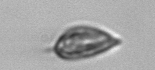
Label: Prorocentrum_triestinum